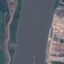
Label: River